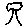
Label: tree